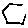
Label: hexagon